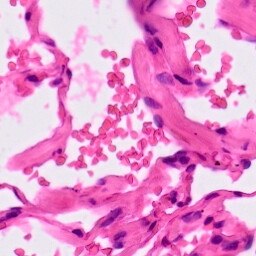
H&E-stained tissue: Lung